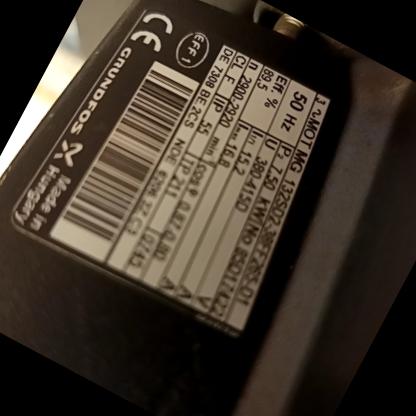
Klasa: tabliczka-znamionowa